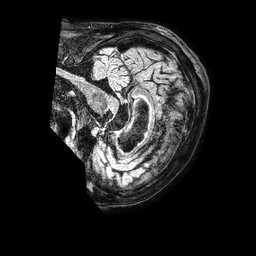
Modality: FLAIR
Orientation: sagittal
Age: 55
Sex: male
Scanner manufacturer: philips
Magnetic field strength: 1.5 T
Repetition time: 4.8 s
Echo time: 0.3 s